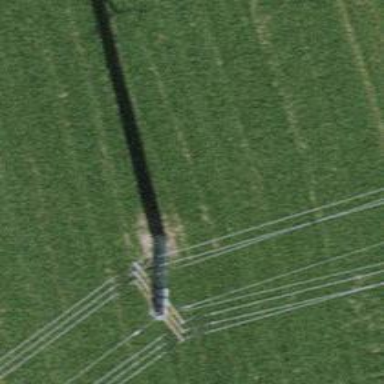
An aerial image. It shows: Three power lines with cables.